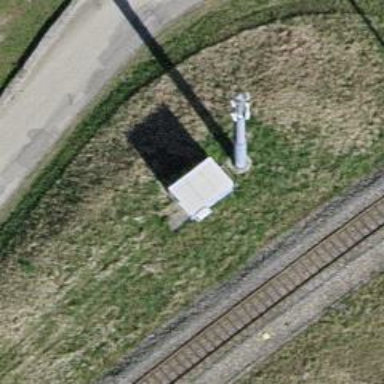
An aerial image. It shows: Man-made mast used for communication purposes.